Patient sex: M
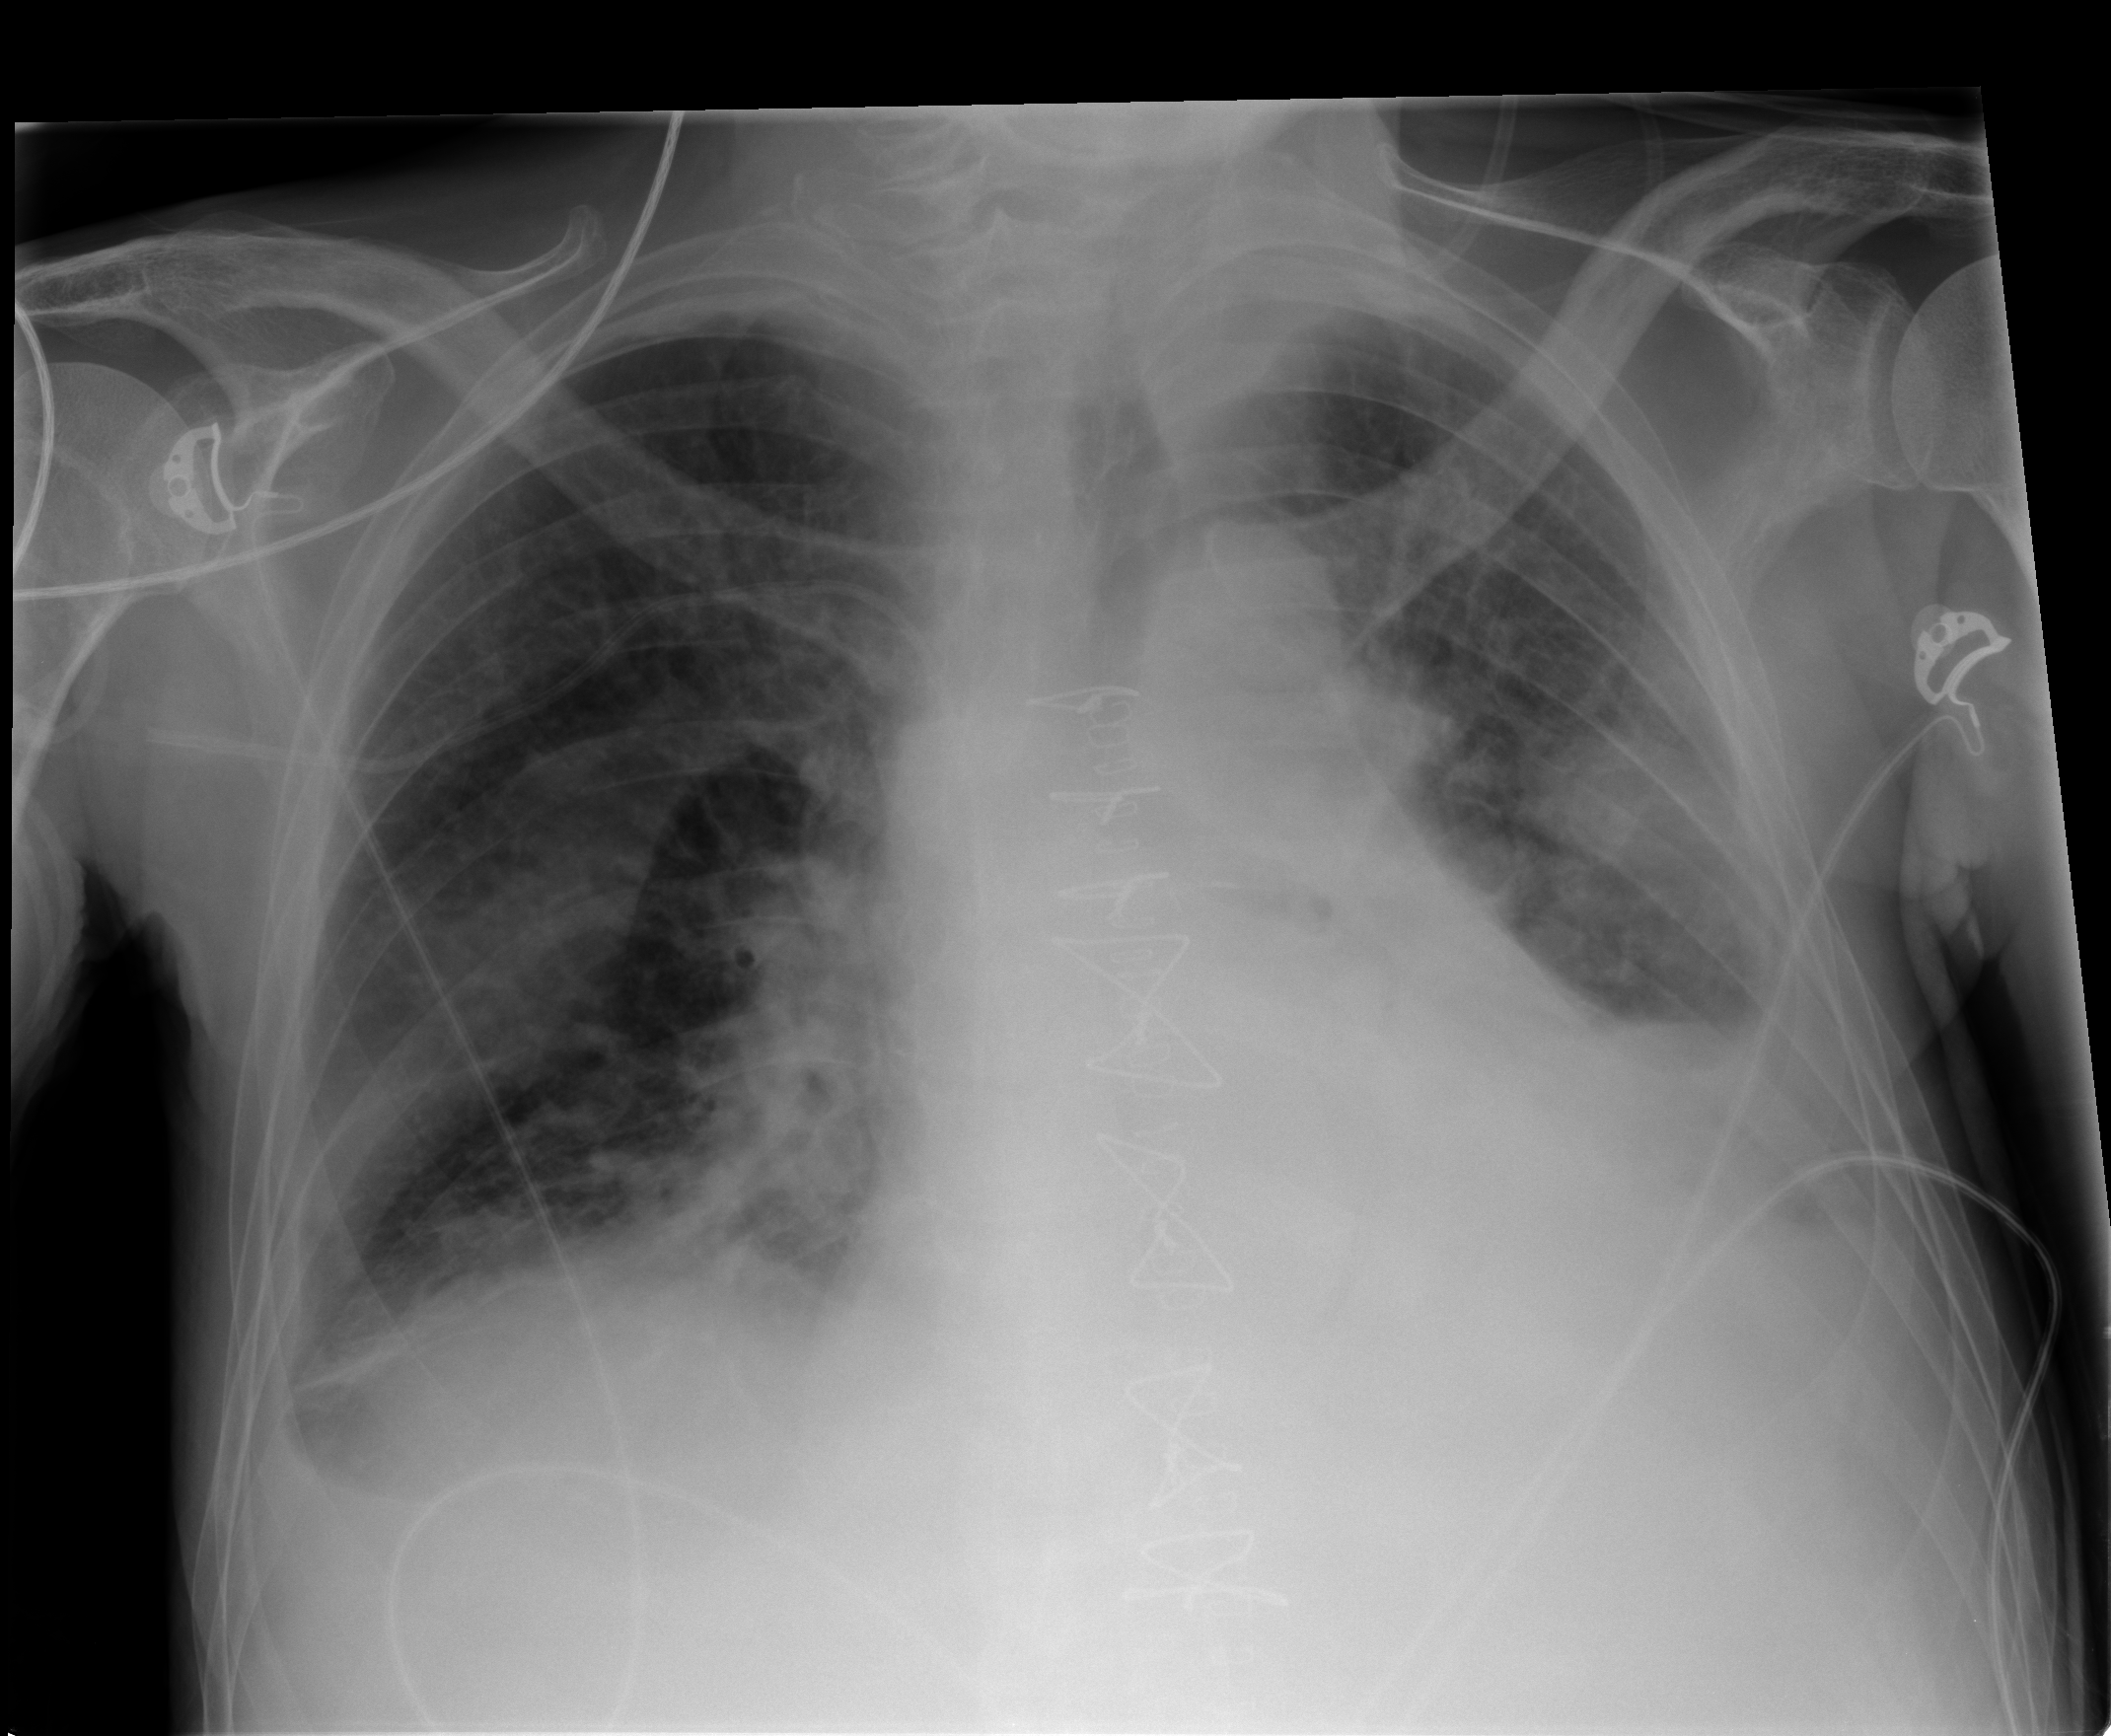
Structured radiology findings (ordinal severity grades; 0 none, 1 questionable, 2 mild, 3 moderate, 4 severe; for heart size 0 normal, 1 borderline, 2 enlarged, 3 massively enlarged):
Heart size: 2
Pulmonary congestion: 2
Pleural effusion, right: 2
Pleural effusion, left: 2
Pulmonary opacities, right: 0
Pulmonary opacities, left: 2
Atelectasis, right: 2
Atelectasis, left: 2